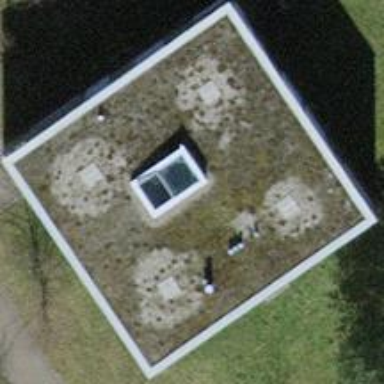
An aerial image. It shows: Building with flat roof.